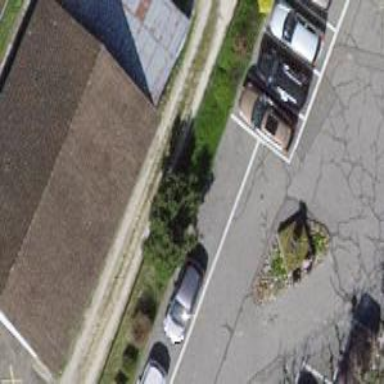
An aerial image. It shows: Parking aisle designated as service road.